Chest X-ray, PA view. Patient: 75 years old, sex M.
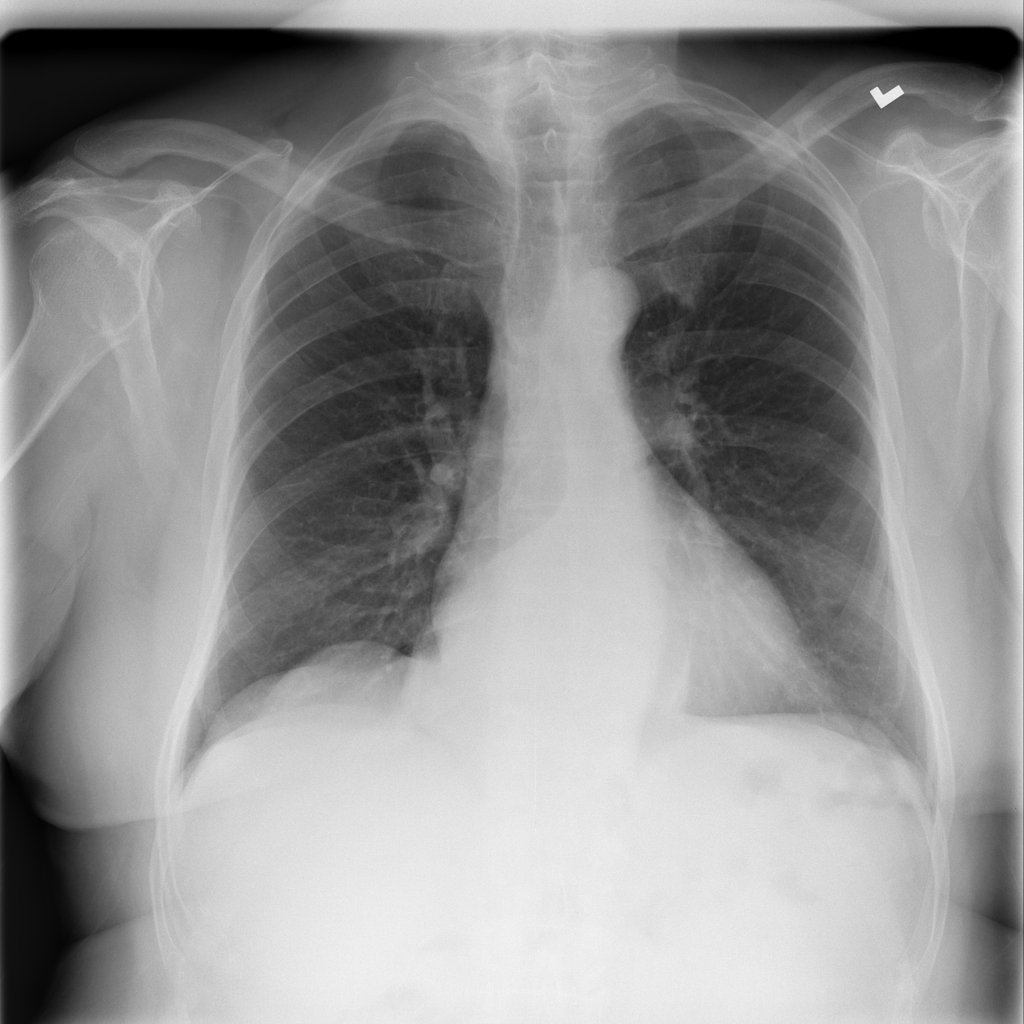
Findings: No Finding